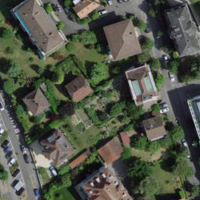
EUNIS habitat code: 53
Species observed at this site:
Asplenium trichomanes
Cornus sanguinea
Prunus padus